Field crop: maize
Growth stage: 2
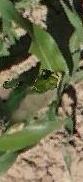
Species: maize